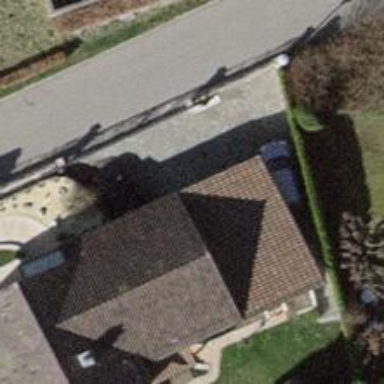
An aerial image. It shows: View of roof of building.